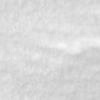
Label: no_change